Question: I found this in my programing notes and could not find references to the algorithm flow diagram on the right. What is the name of this notation ?

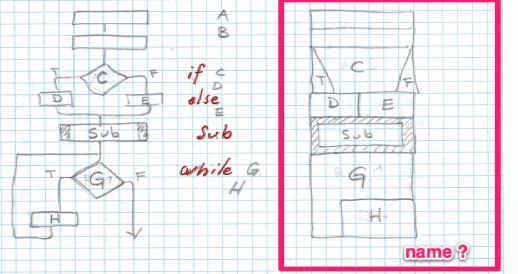
Answer: It's called or .
For more information have a look at the respective <URL>.